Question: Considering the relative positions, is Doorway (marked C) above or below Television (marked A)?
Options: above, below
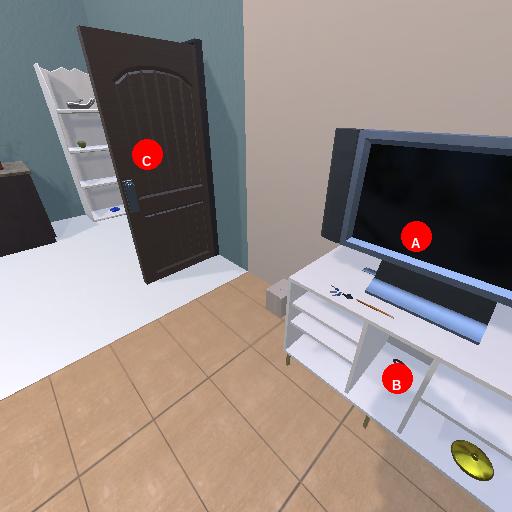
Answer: above